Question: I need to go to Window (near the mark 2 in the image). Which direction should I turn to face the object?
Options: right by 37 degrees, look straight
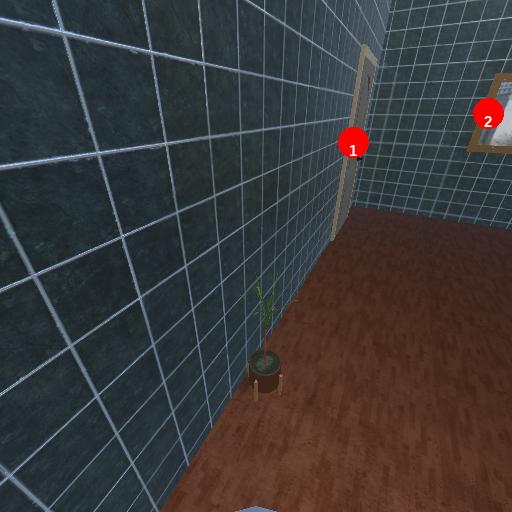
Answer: right by 37 degrees